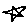
Label: star